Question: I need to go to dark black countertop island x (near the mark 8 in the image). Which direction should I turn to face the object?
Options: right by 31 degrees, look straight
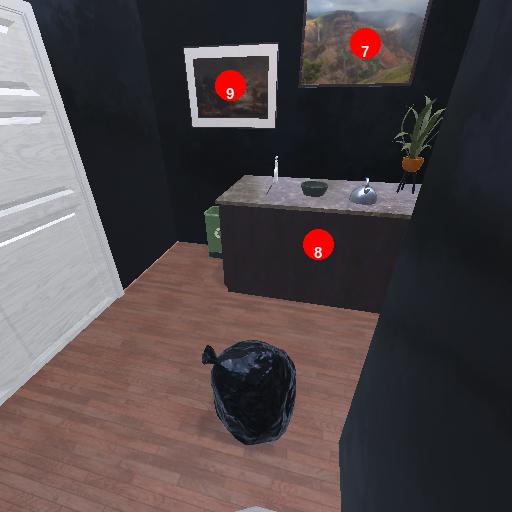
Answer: right by 31 degrees